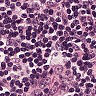
Metastatic tissue present: no